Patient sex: F
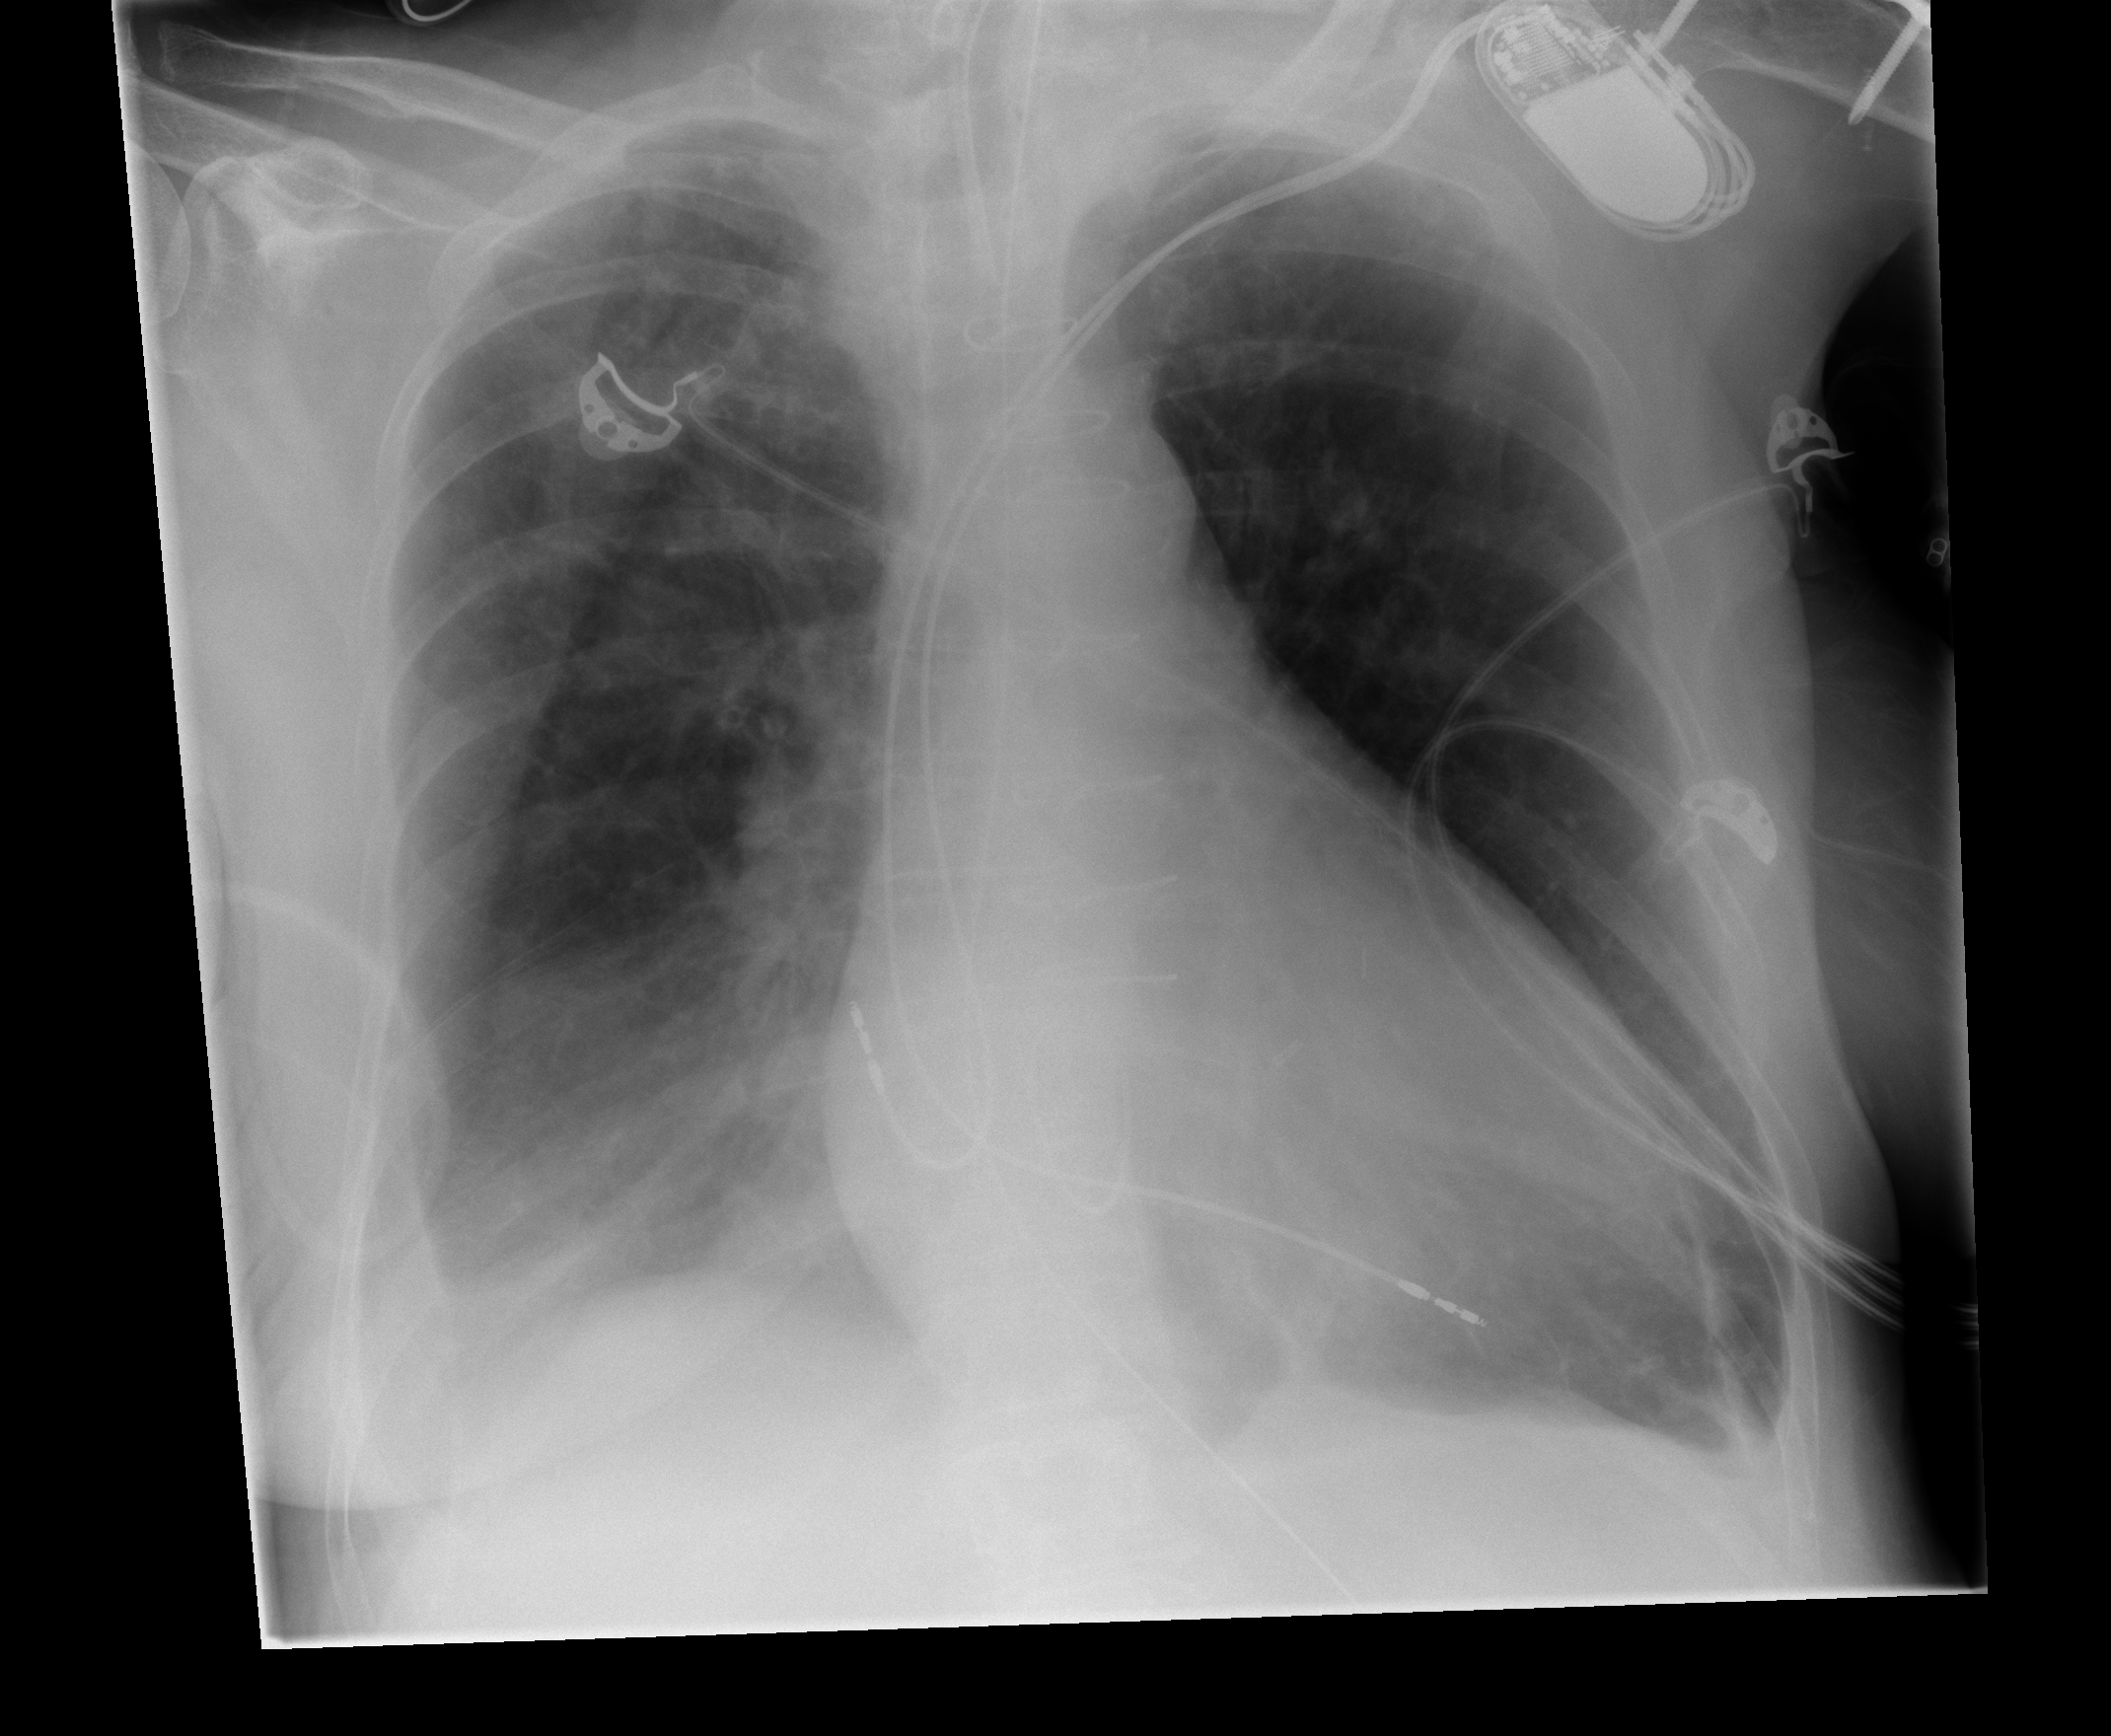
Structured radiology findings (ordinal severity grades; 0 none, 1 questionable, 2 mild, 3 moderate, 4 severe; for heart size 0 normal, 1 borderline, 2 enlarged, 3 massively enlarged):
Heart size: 2
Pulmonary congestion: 0
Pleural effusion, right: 2
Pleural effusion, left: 0
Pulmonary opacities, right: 0
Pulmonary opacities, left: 0
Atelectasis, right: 2
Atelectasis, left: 0